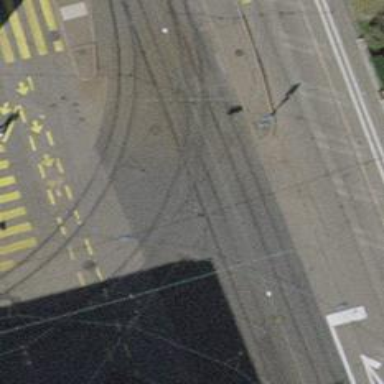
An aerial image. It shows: Railway crossing.